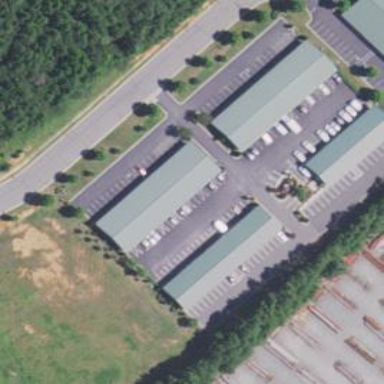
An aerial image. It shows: Commercial building.